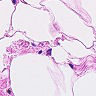
Metastatic tissue present: no